Interaction volume radius: 5 \u00c5
Interaction volume height: 50 \u00c5
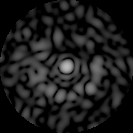
Disorder parameter: 0.8644